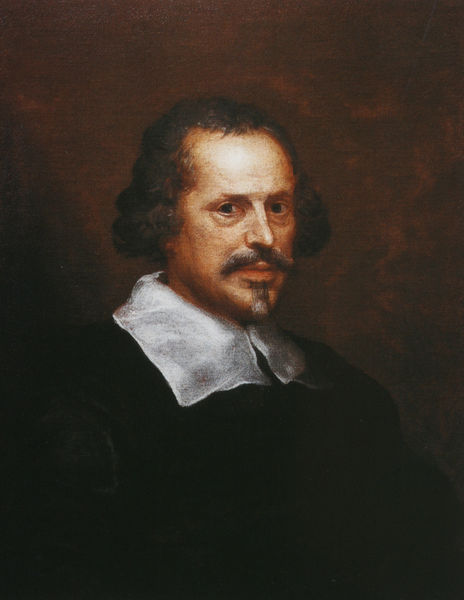
Titel: Selbstporträt
Künstler: Pietro da Cortona
Standort: Florenz
Institution: Galleria degli Uffizi
Schlagwörter: dunkel, gemälde, haut, kopf, mann, schatten, weiß, wolken, gelb, ocker, braun, dunkelbraun, frisur, grau, haar, hintergrund, licht, mund, nase, schwarz, stirn, blick, rot, malerei, alt, anzug, bart, hemd, richter, schnurrbart, wand, augen, bärtig, falten, gesicht, kragen, rembrandt, samt, bildnis, hals, herr, holland, niederlande, portrait, porträt, auge, haare, mantel, kaufmann, kinn, lippen, locken, schulter, spanien, düster, alter mann, ölgemälde, spitz, ernst, brauen, finster, glanz, atelier, maler, robe, wange, kinnbart, schnauzbart, schnauzer, selbstporträt, tränensäcke, hoch, betrachter, alter, velasquez, spanisch, künstler, lockig, degen, herrscher, älter, geheimratsecken, prister, stirnglatze, halbprofil, wach, pastor, reif, schräge, holländisch, velazquez, edelmann, seefahrer, frsiur, krumm, bauen, holländer, dunkelhaarig, flandern, spanier, würdenträger, zorro, herrenbildnis, auagen, guckt, haarausfall, halbprofl, reife, selbstbildnsi, haut+